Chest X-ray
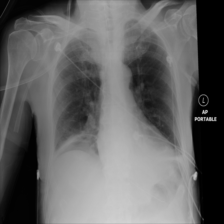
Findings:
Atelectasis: positive
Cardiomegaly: negative
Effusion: negative
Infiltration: negative
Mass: negative
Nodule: negative
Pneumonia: negative
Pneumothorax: negative
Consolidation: negative
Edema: negative
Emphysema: negative
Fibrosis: negative
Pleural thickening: negative
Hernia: negative